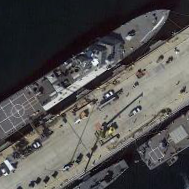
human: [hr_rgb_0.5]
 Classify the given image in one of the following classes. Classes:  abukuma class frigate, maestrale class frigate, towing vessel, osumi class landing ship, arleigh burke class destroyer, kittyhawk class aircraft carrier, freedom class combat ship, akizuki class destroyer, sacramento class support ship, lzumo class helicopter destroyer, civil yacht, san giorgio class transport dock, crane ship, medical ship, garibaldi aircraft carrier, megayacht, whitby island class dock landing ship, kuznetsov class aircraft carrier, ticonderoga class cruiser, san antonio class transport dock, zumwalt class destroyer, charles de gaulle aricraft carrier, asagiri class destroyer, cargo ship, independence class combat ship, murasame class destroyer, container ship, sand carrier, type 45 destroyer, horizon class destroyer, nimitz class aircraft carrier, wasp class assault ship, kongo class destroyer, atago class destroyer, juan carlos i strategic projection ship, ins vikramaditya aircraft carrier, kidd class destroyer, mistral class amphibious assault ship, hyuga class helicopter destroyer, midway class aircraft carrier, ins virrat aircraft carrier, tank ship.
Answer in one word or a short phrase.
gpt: Freedom class combat ship